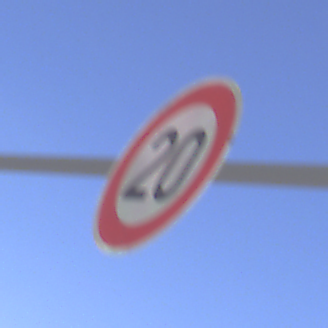
Verkehrszeichen: Geschwindigkeit20
Umgebung: Outdoor, Nature
Tageszeit: Midday
Wetter: Clear
Licht: Natural
Jahreszeit: NotSpecified
Kontrast: HighContrast